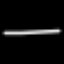
Label: line